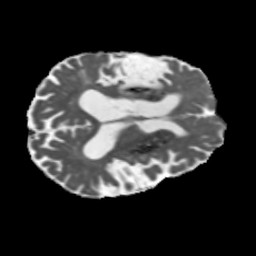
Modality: MD
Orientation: axial
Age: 71
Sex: male
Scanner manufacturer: siemens
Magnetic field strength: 3 T
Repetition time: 5.47 s
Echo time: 0.0854 s